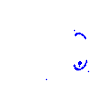
Particle: proton